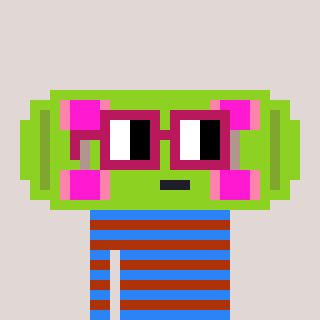
a pixel art character with square dark red glasses, a skateboard-shaped head and a hotbrown-colored body on a warm background